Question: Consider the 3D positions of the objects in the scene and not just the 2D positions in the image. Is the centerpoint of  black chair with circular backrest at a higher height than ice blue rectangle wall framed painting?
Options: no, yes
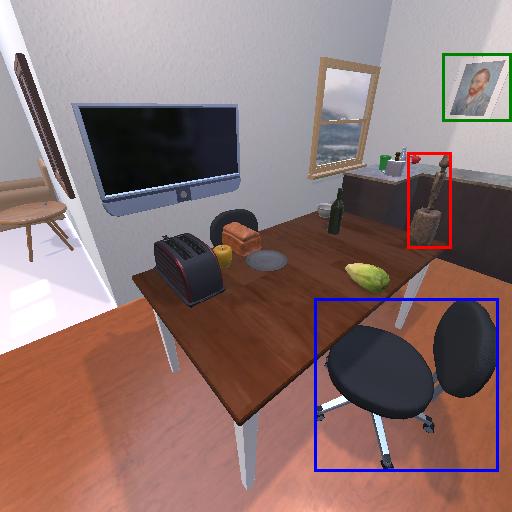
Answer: no